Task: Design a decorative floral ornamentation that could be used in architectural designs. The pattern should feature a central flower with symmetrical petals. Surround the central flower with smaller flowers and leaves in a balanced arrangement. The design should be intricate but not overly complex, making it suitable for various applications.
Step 1355:
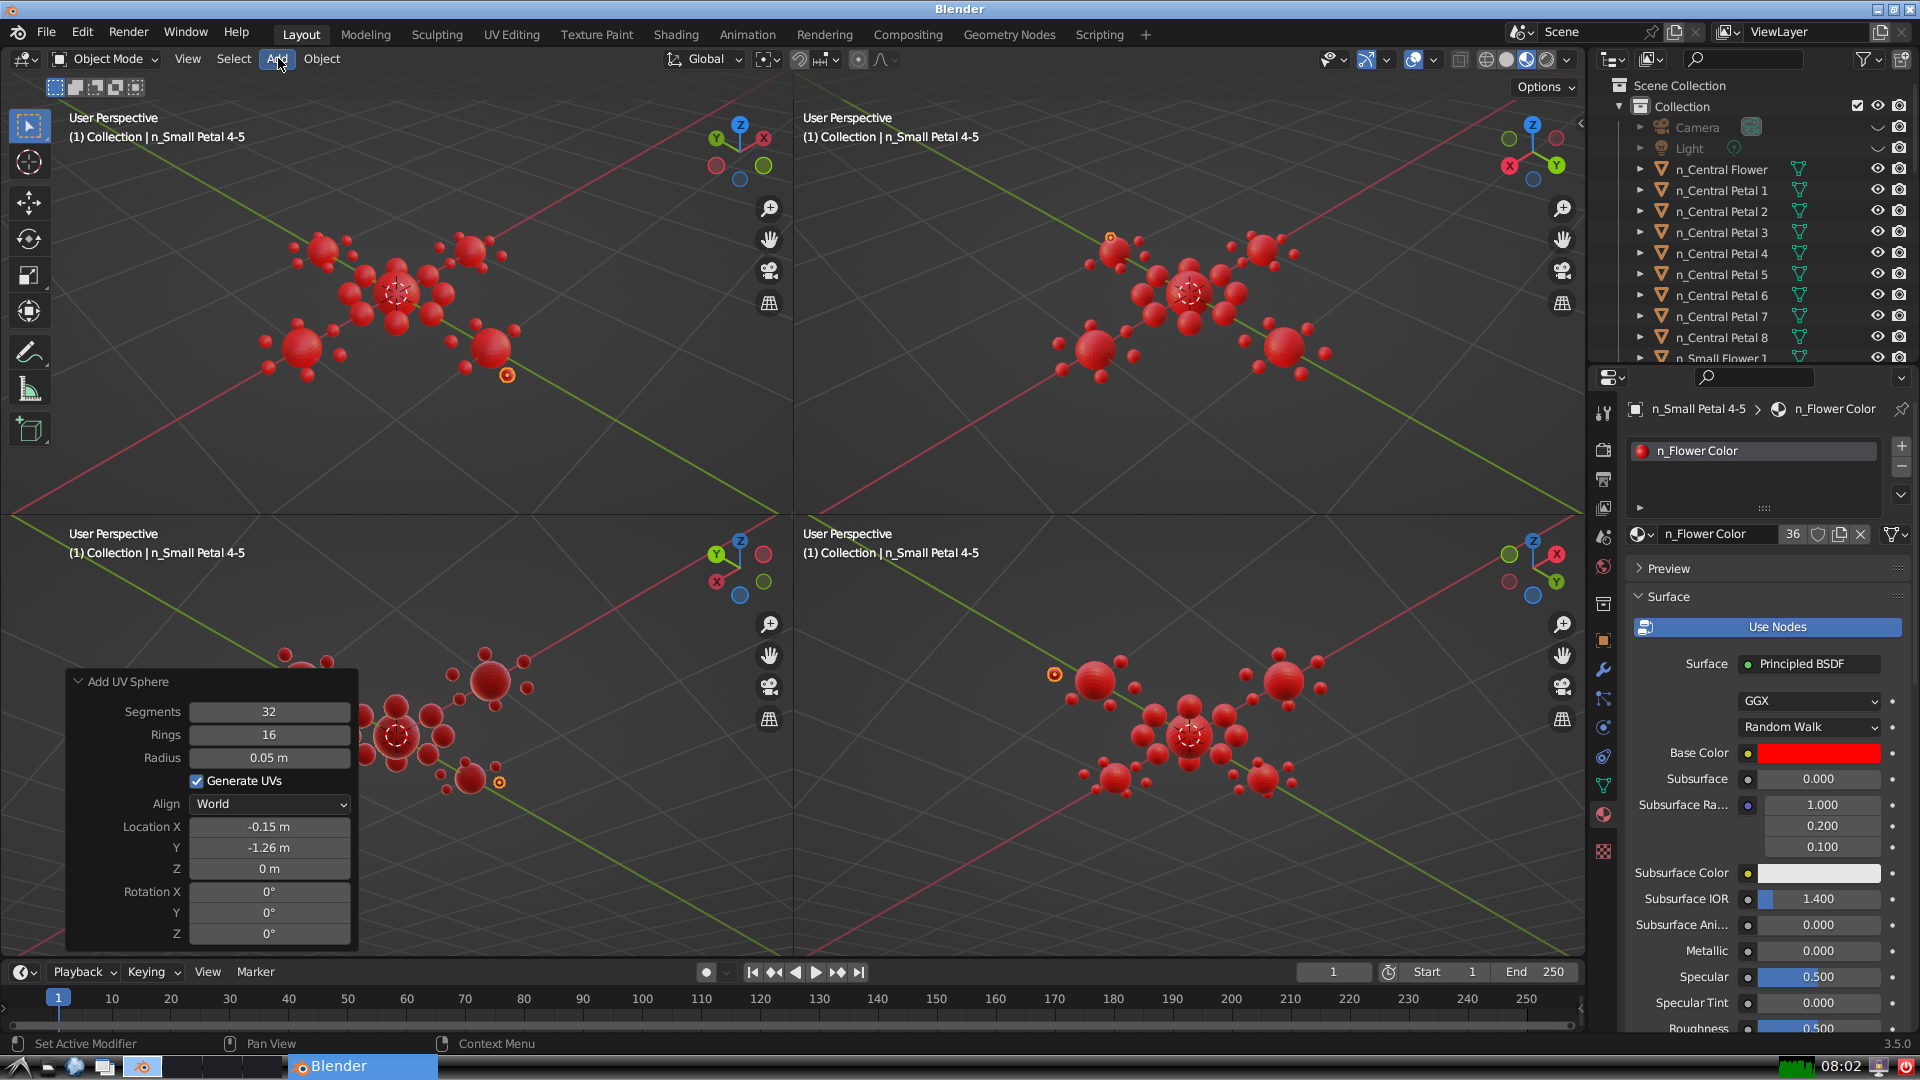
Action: click: no